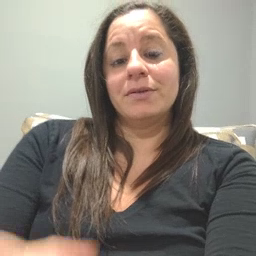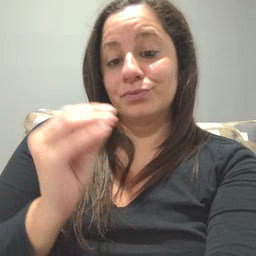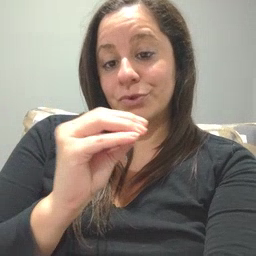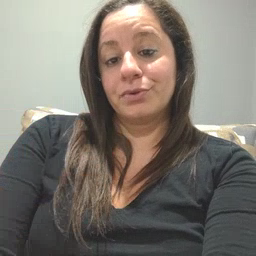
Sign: kiss